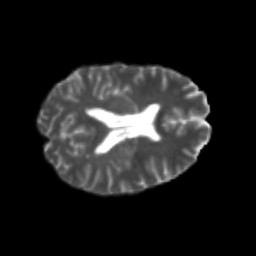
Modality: T2w
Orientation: axial
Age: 22
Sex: female
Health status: healthy
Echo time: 0.074 s